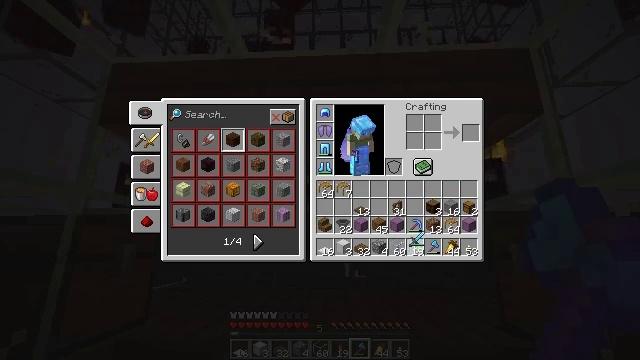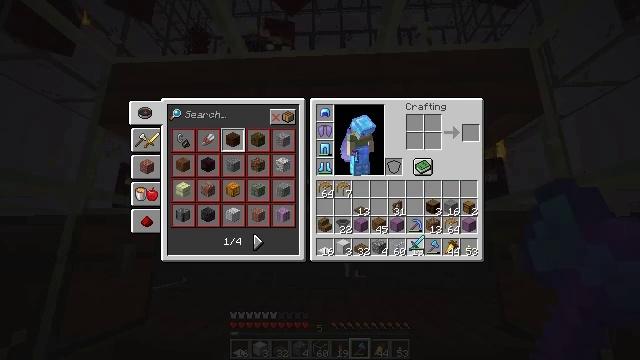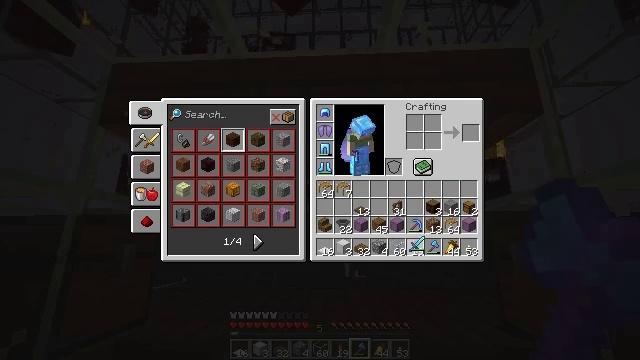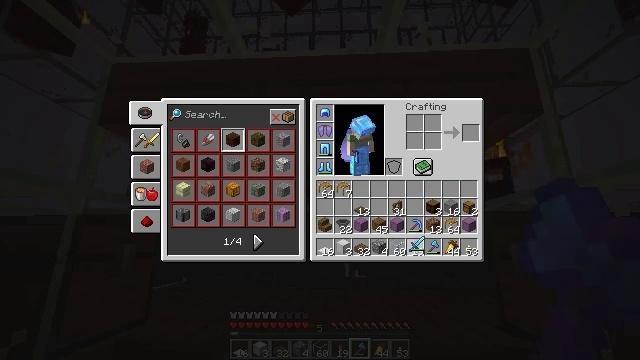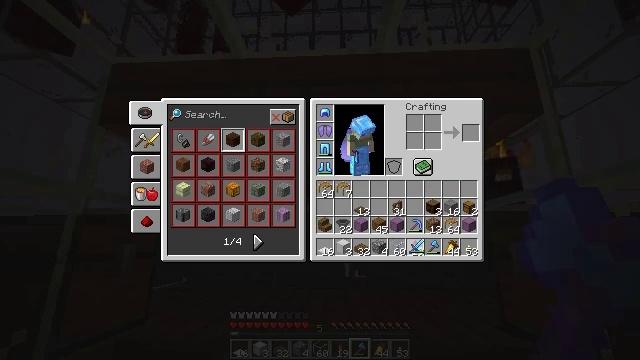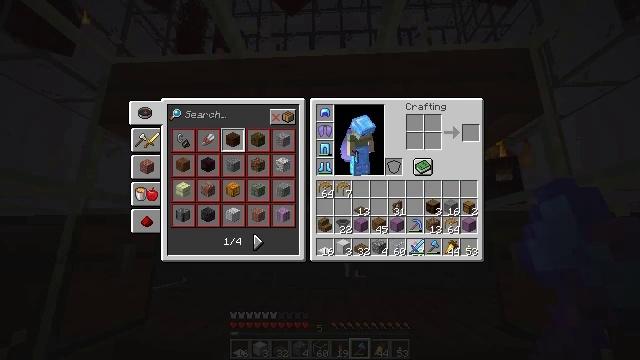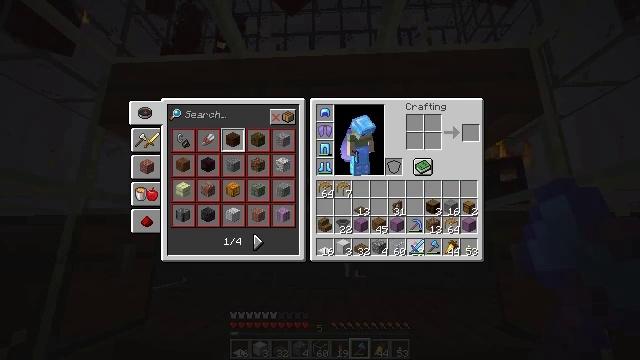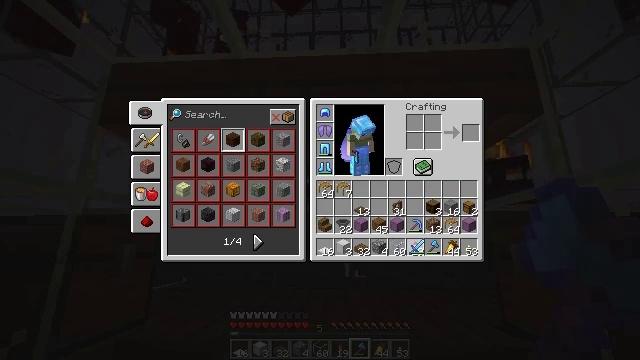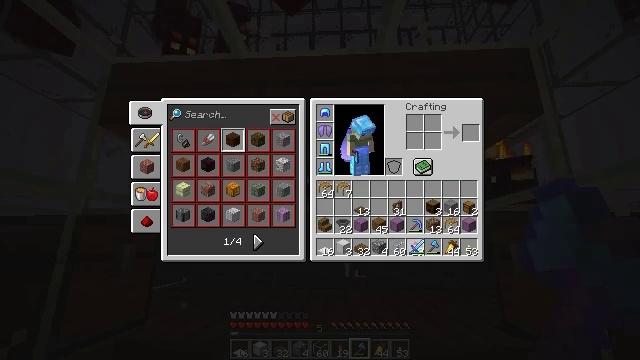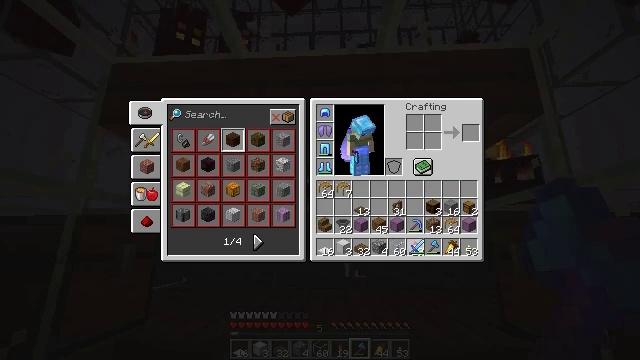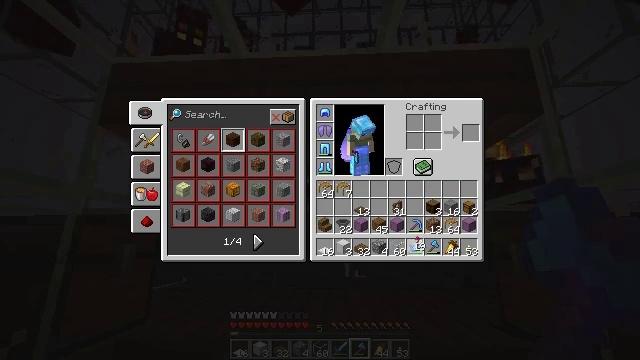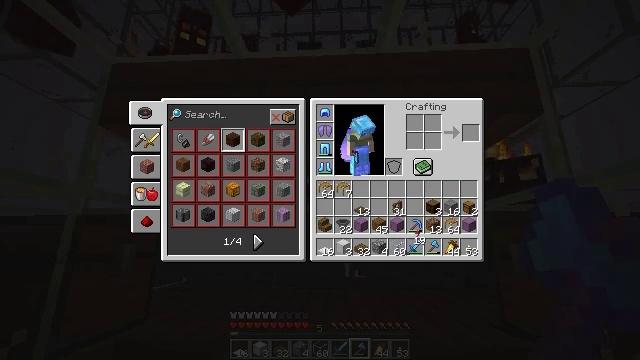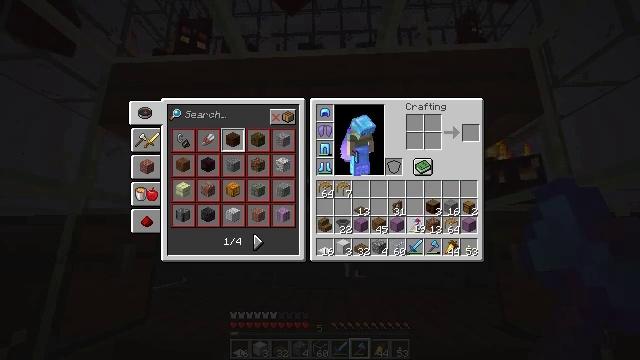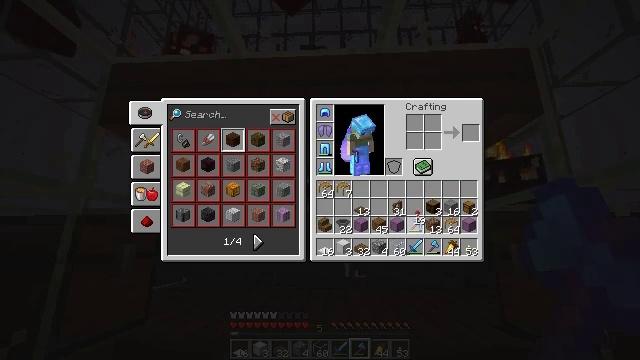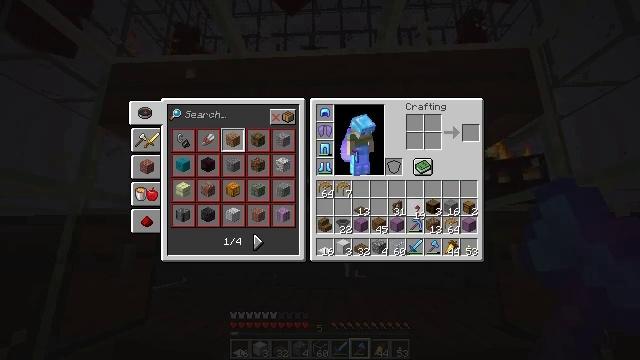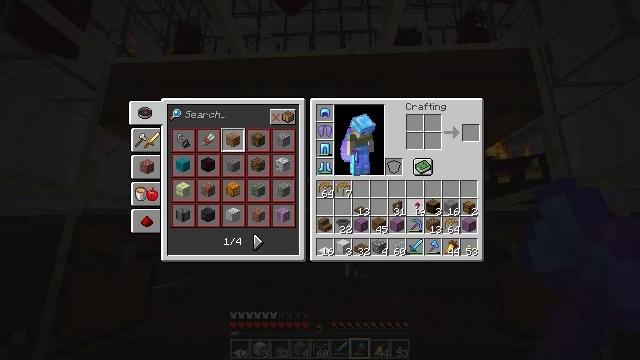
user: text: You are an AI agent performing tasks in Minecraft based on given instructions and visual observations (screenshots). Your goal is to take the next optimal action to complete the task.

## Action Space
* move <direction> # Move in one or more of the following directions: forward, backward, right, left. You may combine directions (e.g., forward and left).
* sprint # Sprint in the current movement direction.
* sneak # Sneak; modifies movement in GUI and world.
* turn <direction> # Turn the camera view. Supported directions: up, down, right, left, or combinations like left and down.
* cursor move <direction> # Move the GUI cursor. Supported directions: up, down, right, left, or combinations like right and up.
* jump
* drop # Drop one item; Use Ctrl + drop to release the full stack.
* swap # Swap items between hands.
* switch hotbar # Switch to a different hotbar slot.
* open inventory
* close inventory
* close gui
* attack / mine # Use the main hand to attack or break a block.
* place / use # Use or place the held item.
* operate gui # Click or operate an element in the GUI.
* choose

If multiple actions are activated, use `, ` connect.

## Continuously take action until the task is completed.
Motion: motion action
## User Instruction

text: Fight hostile mobs.
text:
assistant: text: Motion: no_op
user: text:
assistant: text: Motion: no_op
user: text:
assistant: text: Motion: no_op
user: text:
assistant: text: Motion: no_op
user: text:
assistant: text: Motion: no_op
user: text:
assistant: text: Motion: no_op
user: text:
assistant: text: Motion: attack / mine
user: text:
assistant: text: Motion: attack / mine
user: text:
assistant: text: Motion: attack / mine
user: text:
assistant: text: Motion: no_op
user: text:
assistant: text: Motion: no_op
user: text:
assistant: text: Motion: turn up
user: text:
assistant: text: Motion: turn up
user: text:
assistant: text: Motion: no_op
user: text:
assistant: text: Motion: no_op
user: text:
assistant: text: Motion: no_op
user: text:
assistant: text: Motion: no_op
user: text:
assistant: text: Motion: no_op
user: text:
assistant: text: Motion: attack / mine
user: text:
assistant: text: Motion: attack / mine
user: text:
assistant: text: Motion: attack / mine
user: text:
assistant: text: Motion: no_op
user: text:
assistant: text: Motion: no_op
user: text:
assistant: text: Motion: no_op
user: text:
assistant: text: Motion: no_op
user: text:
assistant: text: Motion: no_op
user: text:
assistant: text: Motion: no_op
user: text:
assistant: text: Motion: no_op
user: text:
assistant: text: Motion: no_op
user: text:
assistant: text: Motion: no_op